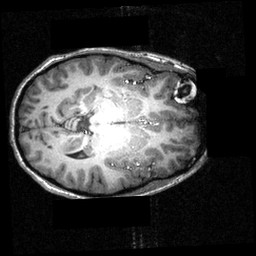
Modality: T1w
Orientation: axial
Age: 23
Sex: female
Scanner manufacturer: siemens
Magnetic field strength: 3.951 T
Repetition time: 1.5 s
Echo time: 0.00335 s